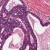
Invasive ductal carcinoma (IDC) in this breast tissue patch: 0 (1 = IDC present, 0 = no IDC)